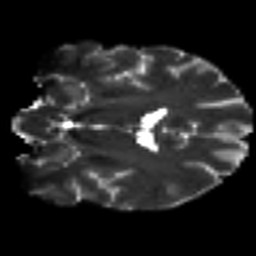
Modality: T2w
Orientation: coronal
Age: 32
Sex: male
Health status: healthy
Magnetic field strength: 3 T
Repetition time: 8.4 s
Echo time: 0.0926 s